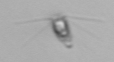
Label: Calciopappus